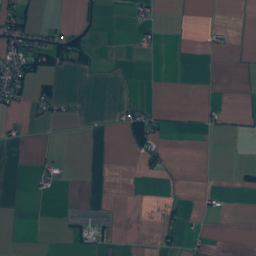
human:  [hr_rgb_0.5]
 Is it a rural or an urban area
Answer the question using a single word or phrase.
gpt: rural

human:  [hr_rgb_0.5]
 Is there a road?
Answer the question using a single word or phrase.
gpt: yes

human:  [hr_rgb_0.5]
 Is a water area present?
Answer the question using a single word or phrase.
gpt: yes

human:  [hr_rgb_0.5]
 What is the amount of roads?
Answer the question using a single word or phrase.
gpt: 48

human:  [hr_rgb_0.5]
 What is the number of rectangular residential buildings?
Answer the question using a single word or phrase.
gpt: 286

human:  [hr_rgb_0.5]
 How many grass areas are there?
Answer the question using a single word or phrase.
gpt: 74

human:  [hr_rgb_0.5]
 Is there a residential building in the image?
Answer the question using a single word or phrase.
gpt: yes

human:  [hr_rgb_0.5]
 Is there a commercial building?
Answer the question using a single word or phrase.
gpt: yes

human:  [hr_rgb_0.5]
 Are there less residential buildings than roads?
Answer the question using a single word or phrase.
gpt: no

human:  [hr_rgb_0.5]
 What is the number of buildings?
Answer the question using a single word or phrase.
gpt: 469

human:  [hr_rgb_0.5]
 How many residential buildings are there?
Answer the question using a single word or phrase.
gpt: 466

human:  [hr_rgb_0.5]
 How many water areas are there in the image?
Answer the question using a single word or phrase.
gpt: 18

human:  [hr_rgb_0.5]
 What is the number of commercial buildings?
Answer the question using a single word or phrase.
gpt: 3

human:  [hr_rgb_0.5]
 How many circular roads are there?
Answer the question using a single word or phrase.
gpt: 0

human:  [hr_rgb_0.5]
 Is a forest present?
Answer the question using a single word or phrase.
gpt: yes

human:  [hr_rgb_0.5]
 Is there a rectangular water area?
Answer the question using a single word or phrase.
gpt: yes

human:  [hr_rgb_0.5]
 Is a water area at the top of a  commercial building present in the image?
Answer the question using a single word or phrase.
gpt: yes

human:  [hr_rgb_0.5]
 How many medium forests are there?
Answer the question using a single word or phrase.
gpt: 22

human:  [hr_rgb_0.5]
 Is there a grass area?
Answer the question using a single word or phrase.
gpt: yes

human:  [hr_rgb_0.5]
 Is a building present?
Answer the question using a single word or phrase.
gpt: yes

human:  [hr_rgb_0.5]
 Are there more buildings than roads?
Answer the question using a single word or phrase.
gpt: yes

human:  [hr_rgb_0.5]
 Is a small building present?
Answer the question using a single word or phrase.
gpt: yes

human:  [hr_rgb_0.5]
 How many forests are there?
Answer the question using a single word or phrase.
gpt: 53

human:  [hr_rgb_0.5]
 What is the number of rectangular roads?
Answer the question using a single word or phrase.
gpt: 0

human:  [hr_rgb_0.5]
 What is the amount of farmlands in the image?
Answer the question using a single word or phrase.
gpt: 34

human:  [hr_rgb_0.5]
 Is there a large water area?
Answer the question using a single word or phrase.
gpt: yes

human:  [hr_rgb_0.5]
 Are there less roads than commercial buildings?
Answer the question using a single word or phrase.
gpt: no

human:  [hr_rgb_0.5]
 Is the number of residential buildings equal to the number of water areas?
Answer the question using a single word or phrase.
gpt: no

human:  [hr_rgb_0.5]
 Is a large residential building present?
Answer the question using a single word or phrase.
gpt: no

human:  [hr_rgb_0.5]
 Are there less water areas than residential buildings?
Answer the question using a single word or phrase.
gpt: yes

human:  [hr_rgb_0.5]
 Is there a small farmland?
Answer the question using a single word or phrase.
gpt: no

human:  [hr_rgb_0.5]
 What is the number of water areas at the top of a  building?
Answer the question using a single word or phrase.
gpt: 18

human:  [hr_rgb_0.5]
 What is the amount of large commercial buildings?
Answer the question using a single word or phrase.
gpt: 0

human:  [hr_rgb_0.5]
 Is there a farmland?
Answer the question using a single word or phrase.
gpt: yes

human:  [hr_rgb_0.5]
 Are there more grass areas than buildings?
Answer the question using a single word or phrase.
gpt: no

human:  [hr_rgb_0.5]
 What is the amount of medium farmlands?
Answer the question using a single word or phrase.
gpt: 1

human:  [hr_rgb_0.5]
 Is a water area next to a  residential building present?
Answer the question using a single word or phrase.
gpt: yes

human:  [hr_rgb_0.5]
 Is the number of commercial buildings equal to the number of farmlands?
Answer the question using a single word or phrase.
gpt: no

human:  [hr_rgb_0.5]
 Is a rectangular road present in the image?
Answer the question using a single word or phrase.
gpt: no

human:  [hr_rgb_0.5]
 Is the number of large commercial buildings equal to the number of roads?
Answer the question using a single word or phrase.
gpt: no

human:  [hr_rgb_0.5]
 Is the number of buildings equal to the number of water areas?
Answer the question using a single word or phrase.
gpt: no

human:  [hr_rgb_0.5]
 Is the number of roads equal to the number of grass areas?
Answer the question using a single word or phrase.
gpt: no

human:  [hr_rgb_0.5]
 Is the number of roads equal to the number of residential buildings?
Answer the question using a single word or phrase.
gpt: no

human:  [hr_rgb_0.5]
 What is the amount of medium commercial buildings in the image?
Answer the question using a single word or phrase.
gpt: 0

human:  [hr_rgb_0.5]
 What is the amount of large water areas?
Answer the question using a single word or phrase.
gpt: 4

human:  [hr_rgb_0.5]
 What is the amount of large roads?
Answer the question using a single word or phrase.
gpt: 0

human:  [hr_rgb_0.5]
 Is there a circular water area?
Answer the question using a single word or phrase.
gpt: yes

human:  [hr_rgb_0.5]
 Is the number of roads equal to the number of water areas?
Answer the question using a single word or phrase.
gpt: no

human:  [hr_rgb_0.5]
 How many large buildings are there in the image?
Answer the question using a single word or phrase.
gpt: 0

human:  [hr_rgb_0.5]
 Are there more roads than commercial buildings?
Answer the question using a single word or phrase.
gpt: yes

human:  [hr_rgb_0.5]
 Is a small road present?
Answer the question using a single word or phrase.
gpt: yes

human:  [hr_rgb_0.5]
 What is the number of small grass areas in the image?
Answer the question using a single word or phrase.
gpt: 6

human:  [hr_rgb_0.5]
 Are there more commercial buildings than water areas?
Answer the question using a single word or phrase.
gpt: no

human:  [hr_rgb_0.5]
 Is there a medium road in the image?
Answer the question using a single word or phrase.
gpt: no

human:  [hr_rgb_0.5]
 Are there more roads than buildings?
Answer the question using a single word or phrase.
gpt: no

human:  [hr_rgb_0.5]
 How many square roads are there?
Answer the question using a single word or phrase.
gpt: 0

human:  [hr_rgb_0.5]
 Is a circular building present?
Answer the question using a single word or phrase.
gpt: yes

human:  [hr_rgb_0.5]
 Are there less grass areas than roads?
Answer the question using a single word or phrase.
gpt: no

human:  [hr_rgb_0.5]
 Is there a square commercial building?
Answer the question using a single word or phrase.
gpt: no

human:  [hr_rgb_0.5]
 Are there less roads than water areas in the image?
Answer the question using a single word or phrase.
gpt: no

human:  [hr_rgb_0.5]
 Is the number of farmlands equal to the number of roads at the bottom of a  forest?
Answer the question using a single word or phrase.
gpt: no

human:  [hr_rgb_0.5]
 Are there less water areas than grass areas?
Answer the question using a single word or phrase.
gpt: yes

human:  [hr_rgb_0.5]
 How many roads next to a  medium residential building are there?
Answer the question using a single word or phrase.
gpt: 43

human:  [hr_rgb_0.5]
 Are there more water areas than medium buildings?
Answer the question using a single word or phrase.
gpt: yes